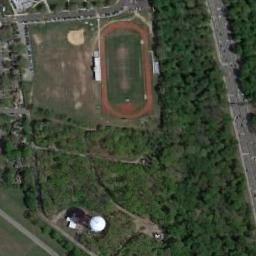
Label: ground_track_field